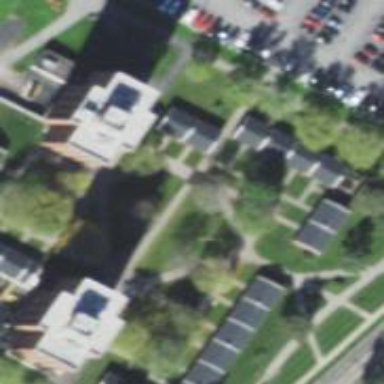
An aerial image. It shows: Dormitory building.